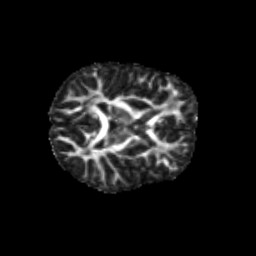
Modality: FA
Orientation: axial
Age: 9
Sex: male
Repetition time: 9.512 s
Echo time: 0.089 s